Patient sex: F
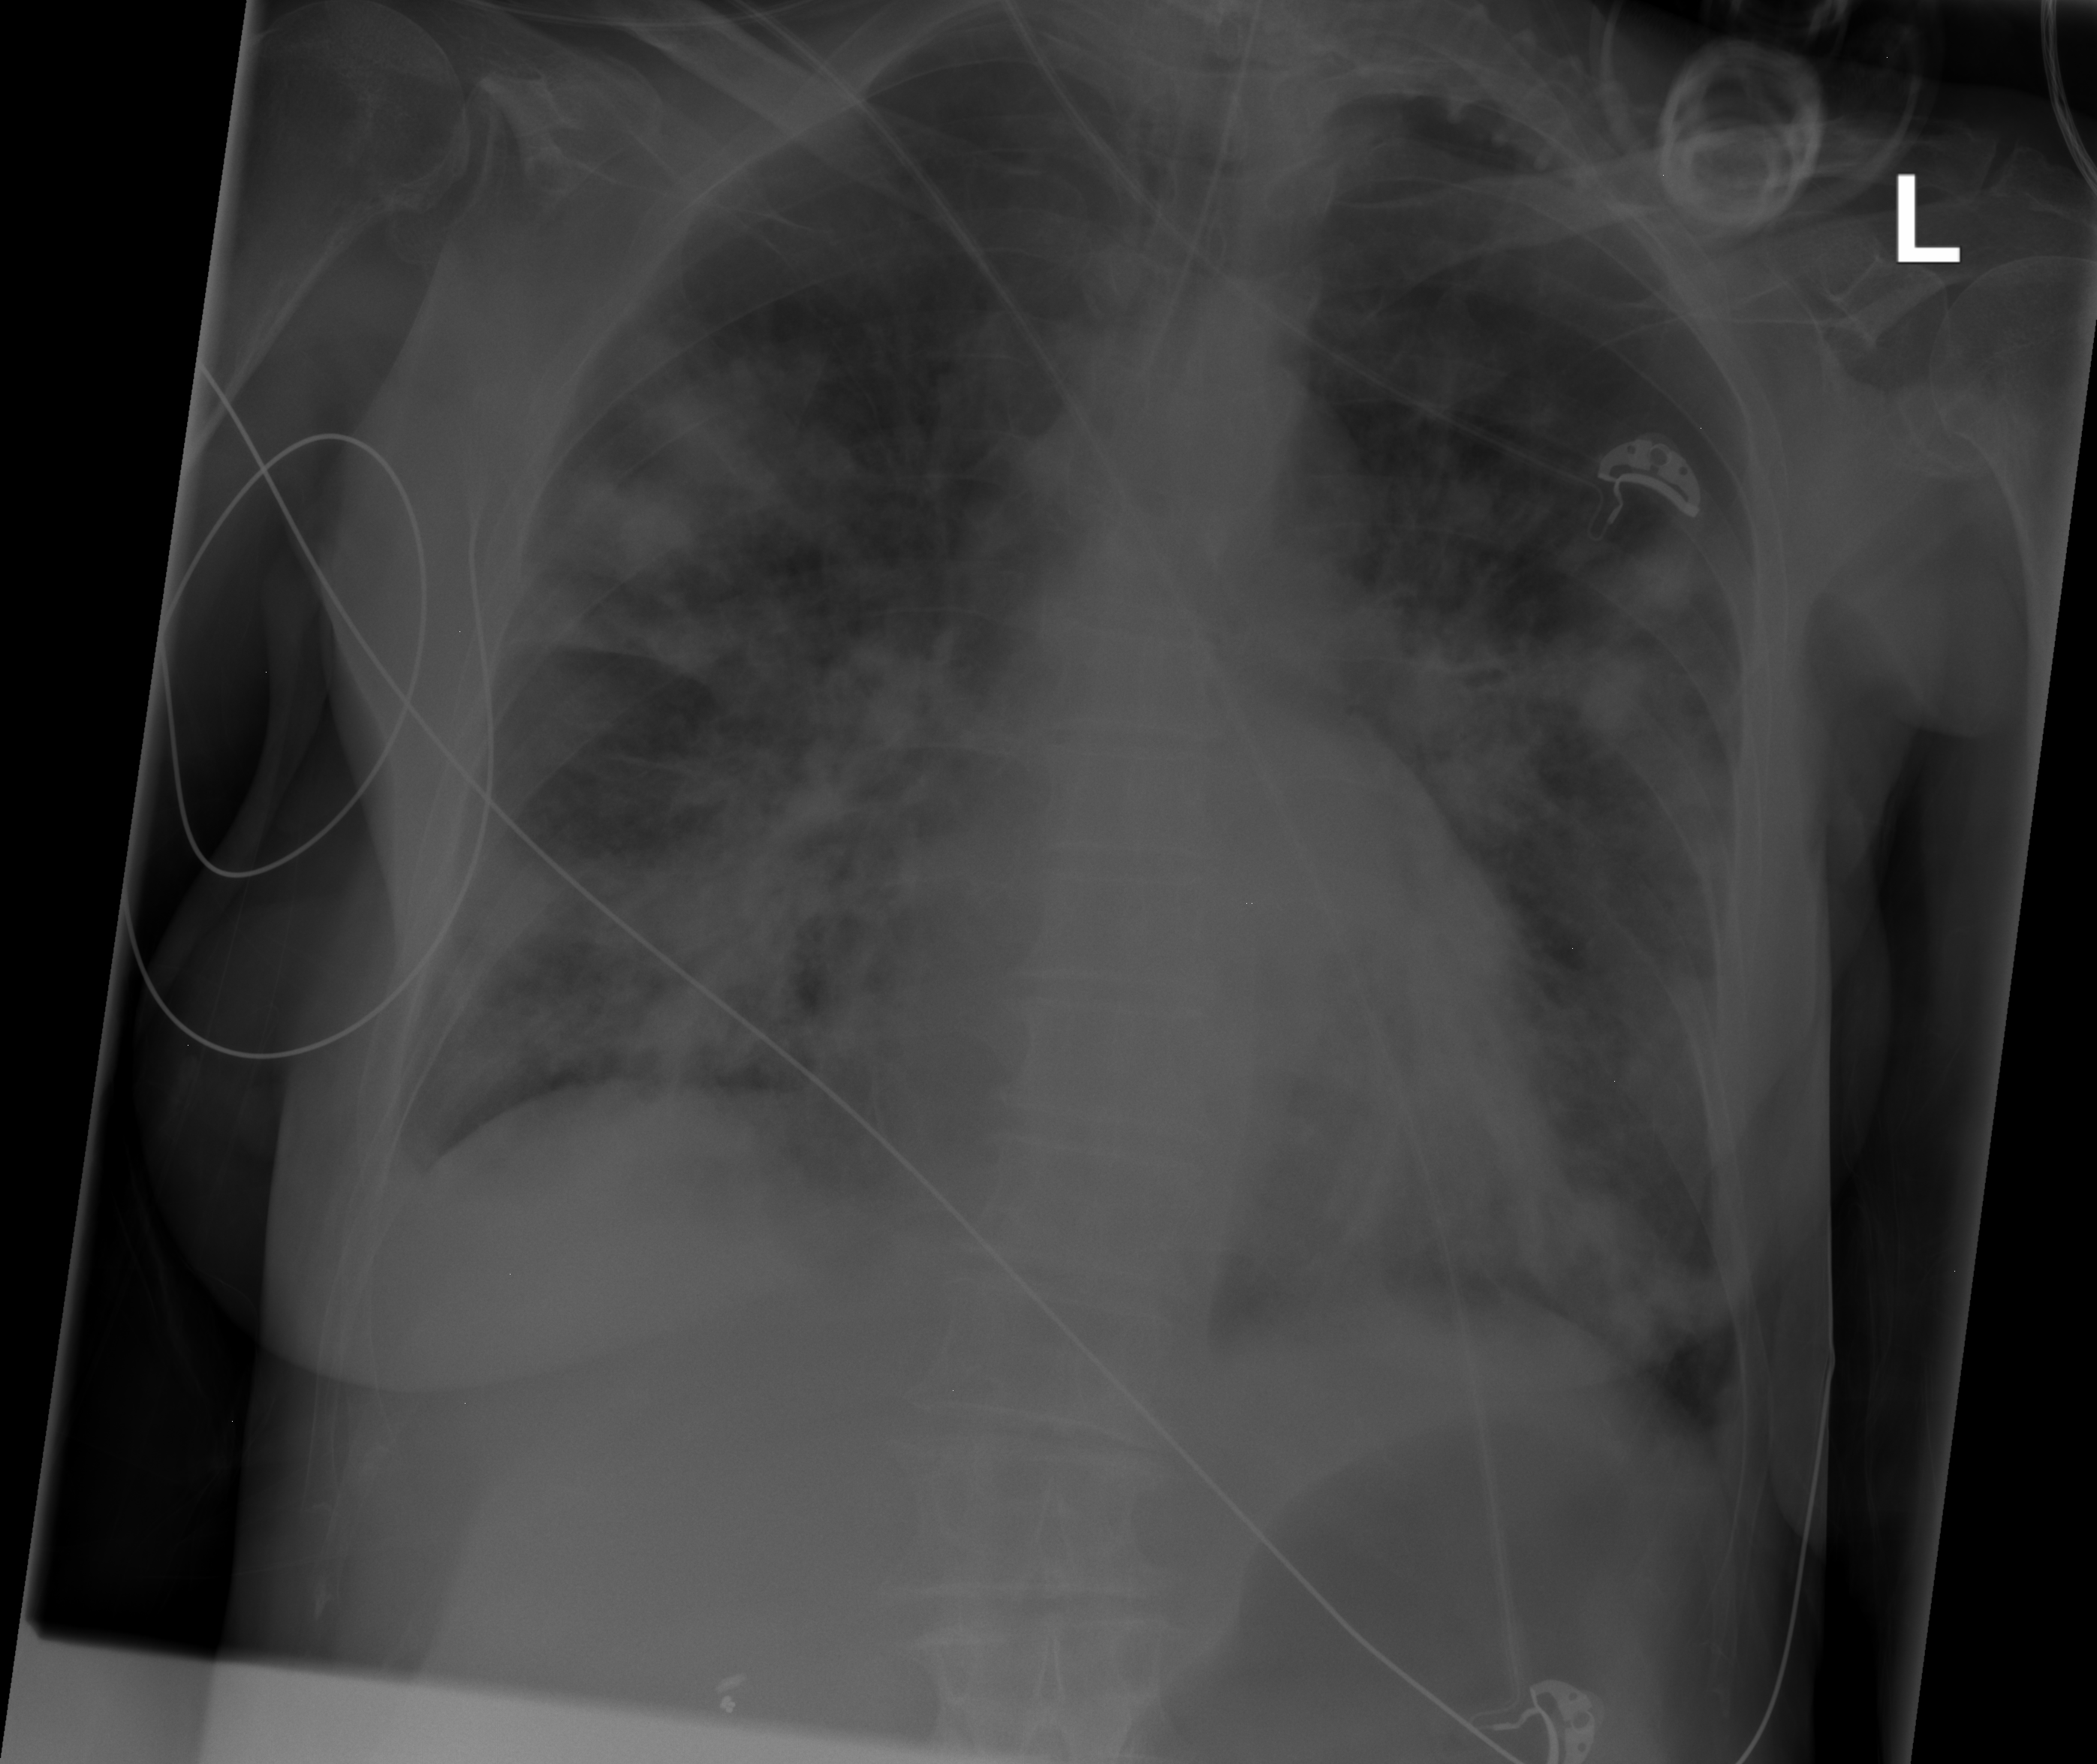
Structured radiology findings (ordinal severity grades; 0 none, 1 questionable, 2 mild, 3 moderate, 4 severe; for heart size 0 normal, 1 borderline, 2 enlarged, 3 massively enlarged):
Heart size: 0
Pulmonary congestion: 0
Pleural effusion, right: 0
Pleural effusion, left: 0
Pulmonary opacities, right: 3
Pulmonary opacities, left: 3
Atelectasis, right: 0
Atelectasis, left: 0